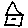
Label: house